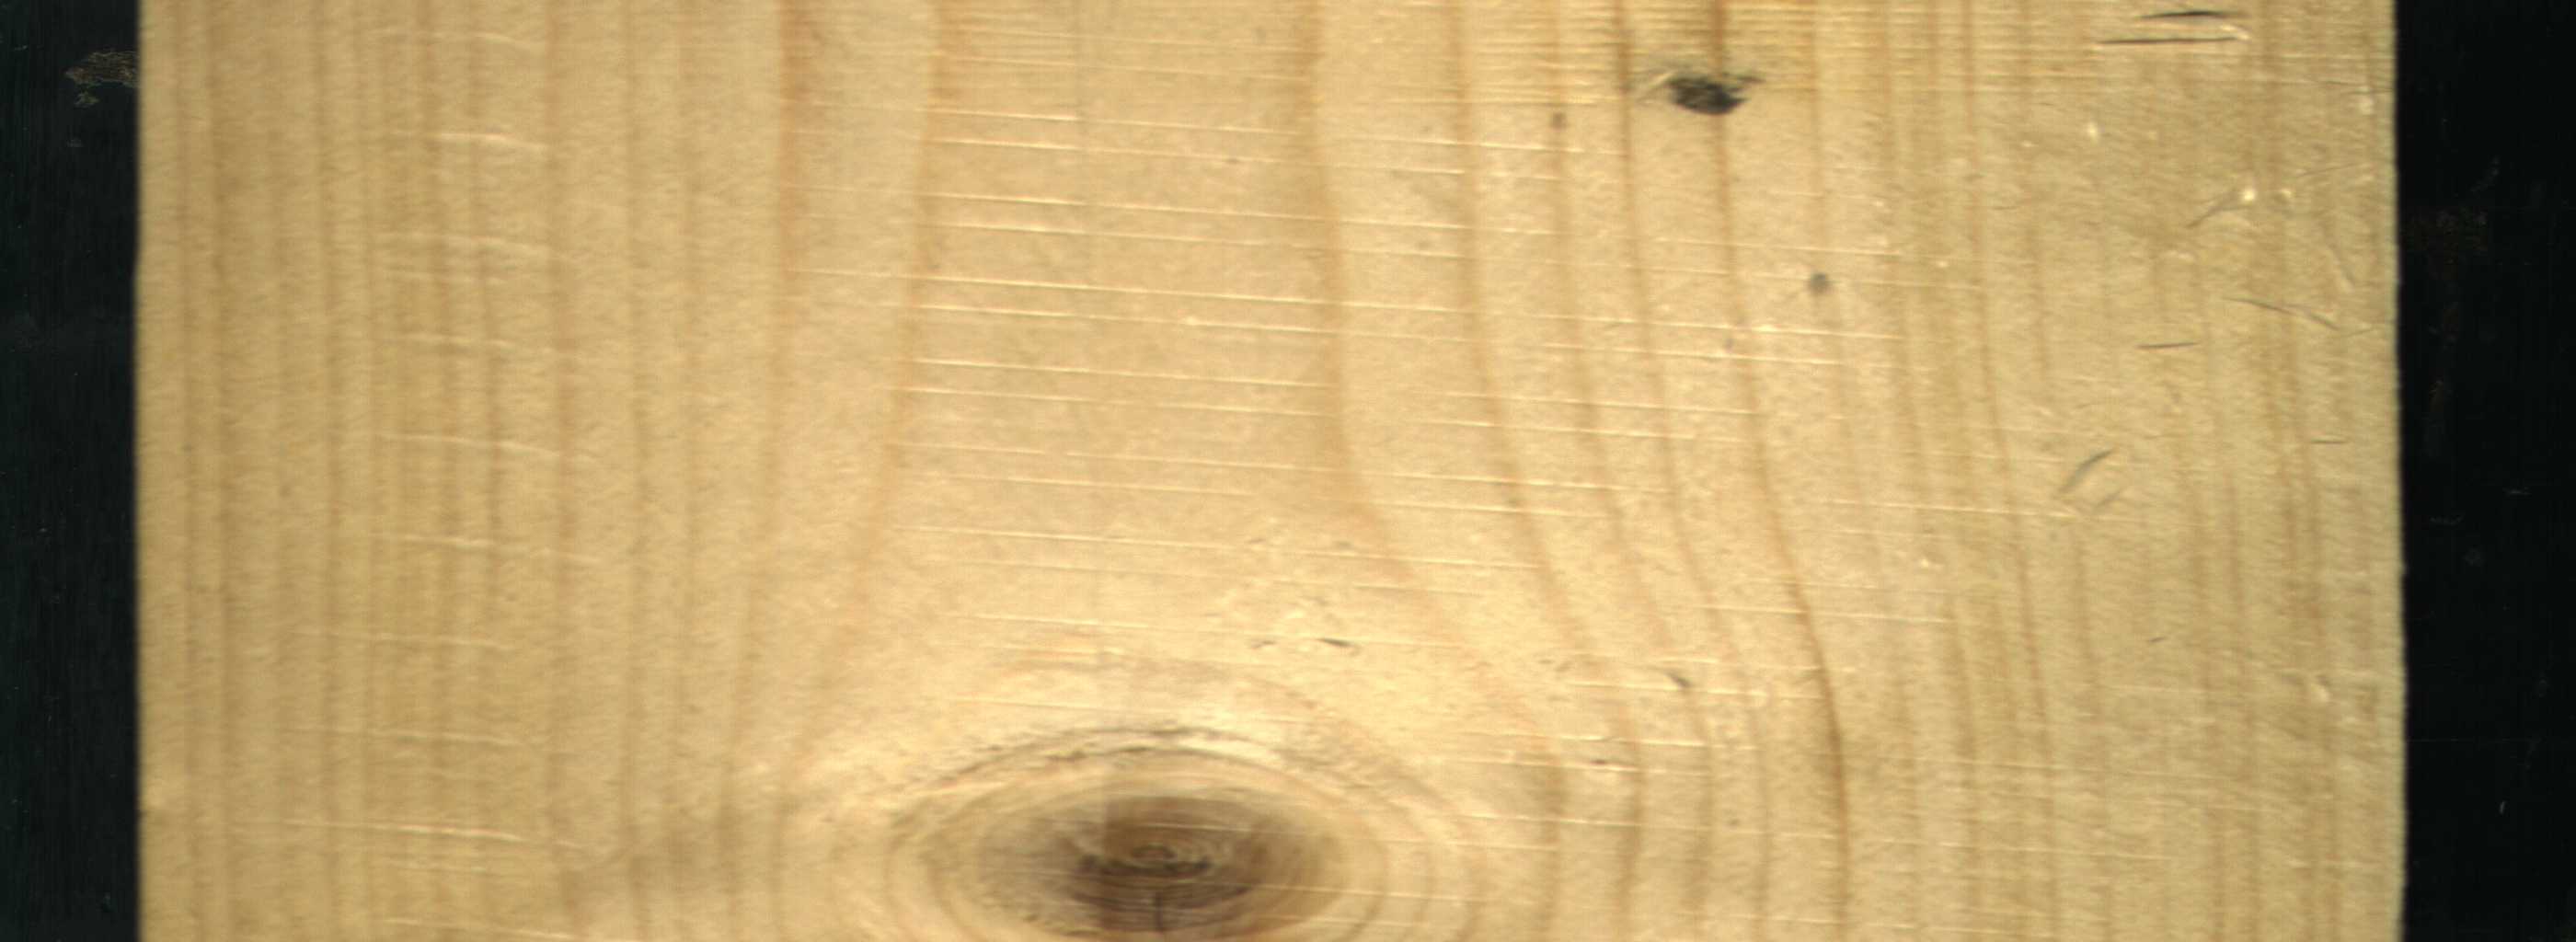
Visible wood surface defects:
Dead_Knot
Live_Knot